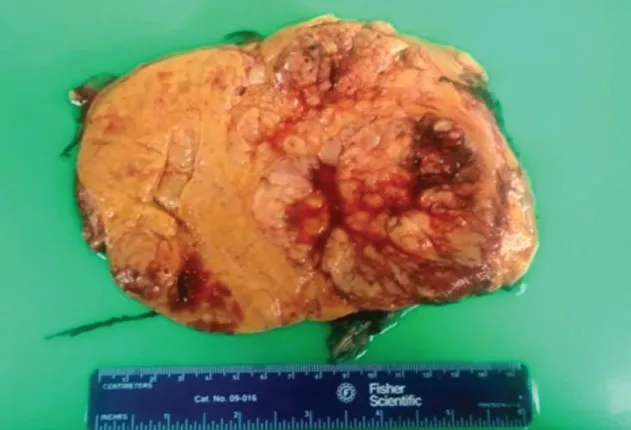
Gross specimen of the mass measuring 28 x 18 x 10.5 cm and weighing 2,250 g.
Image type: medical_photograph (other_medical_photograph)